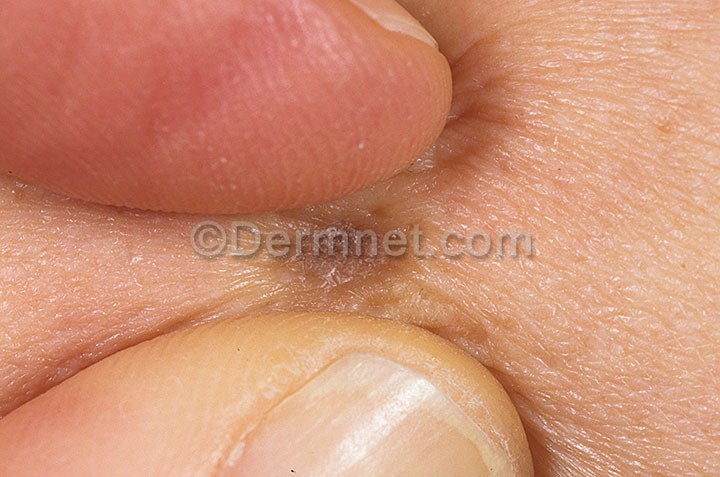
Disease: Seborrheic Keratoses and other Benign Tumors